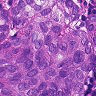
Metastatic tissue present: yes